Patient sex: M
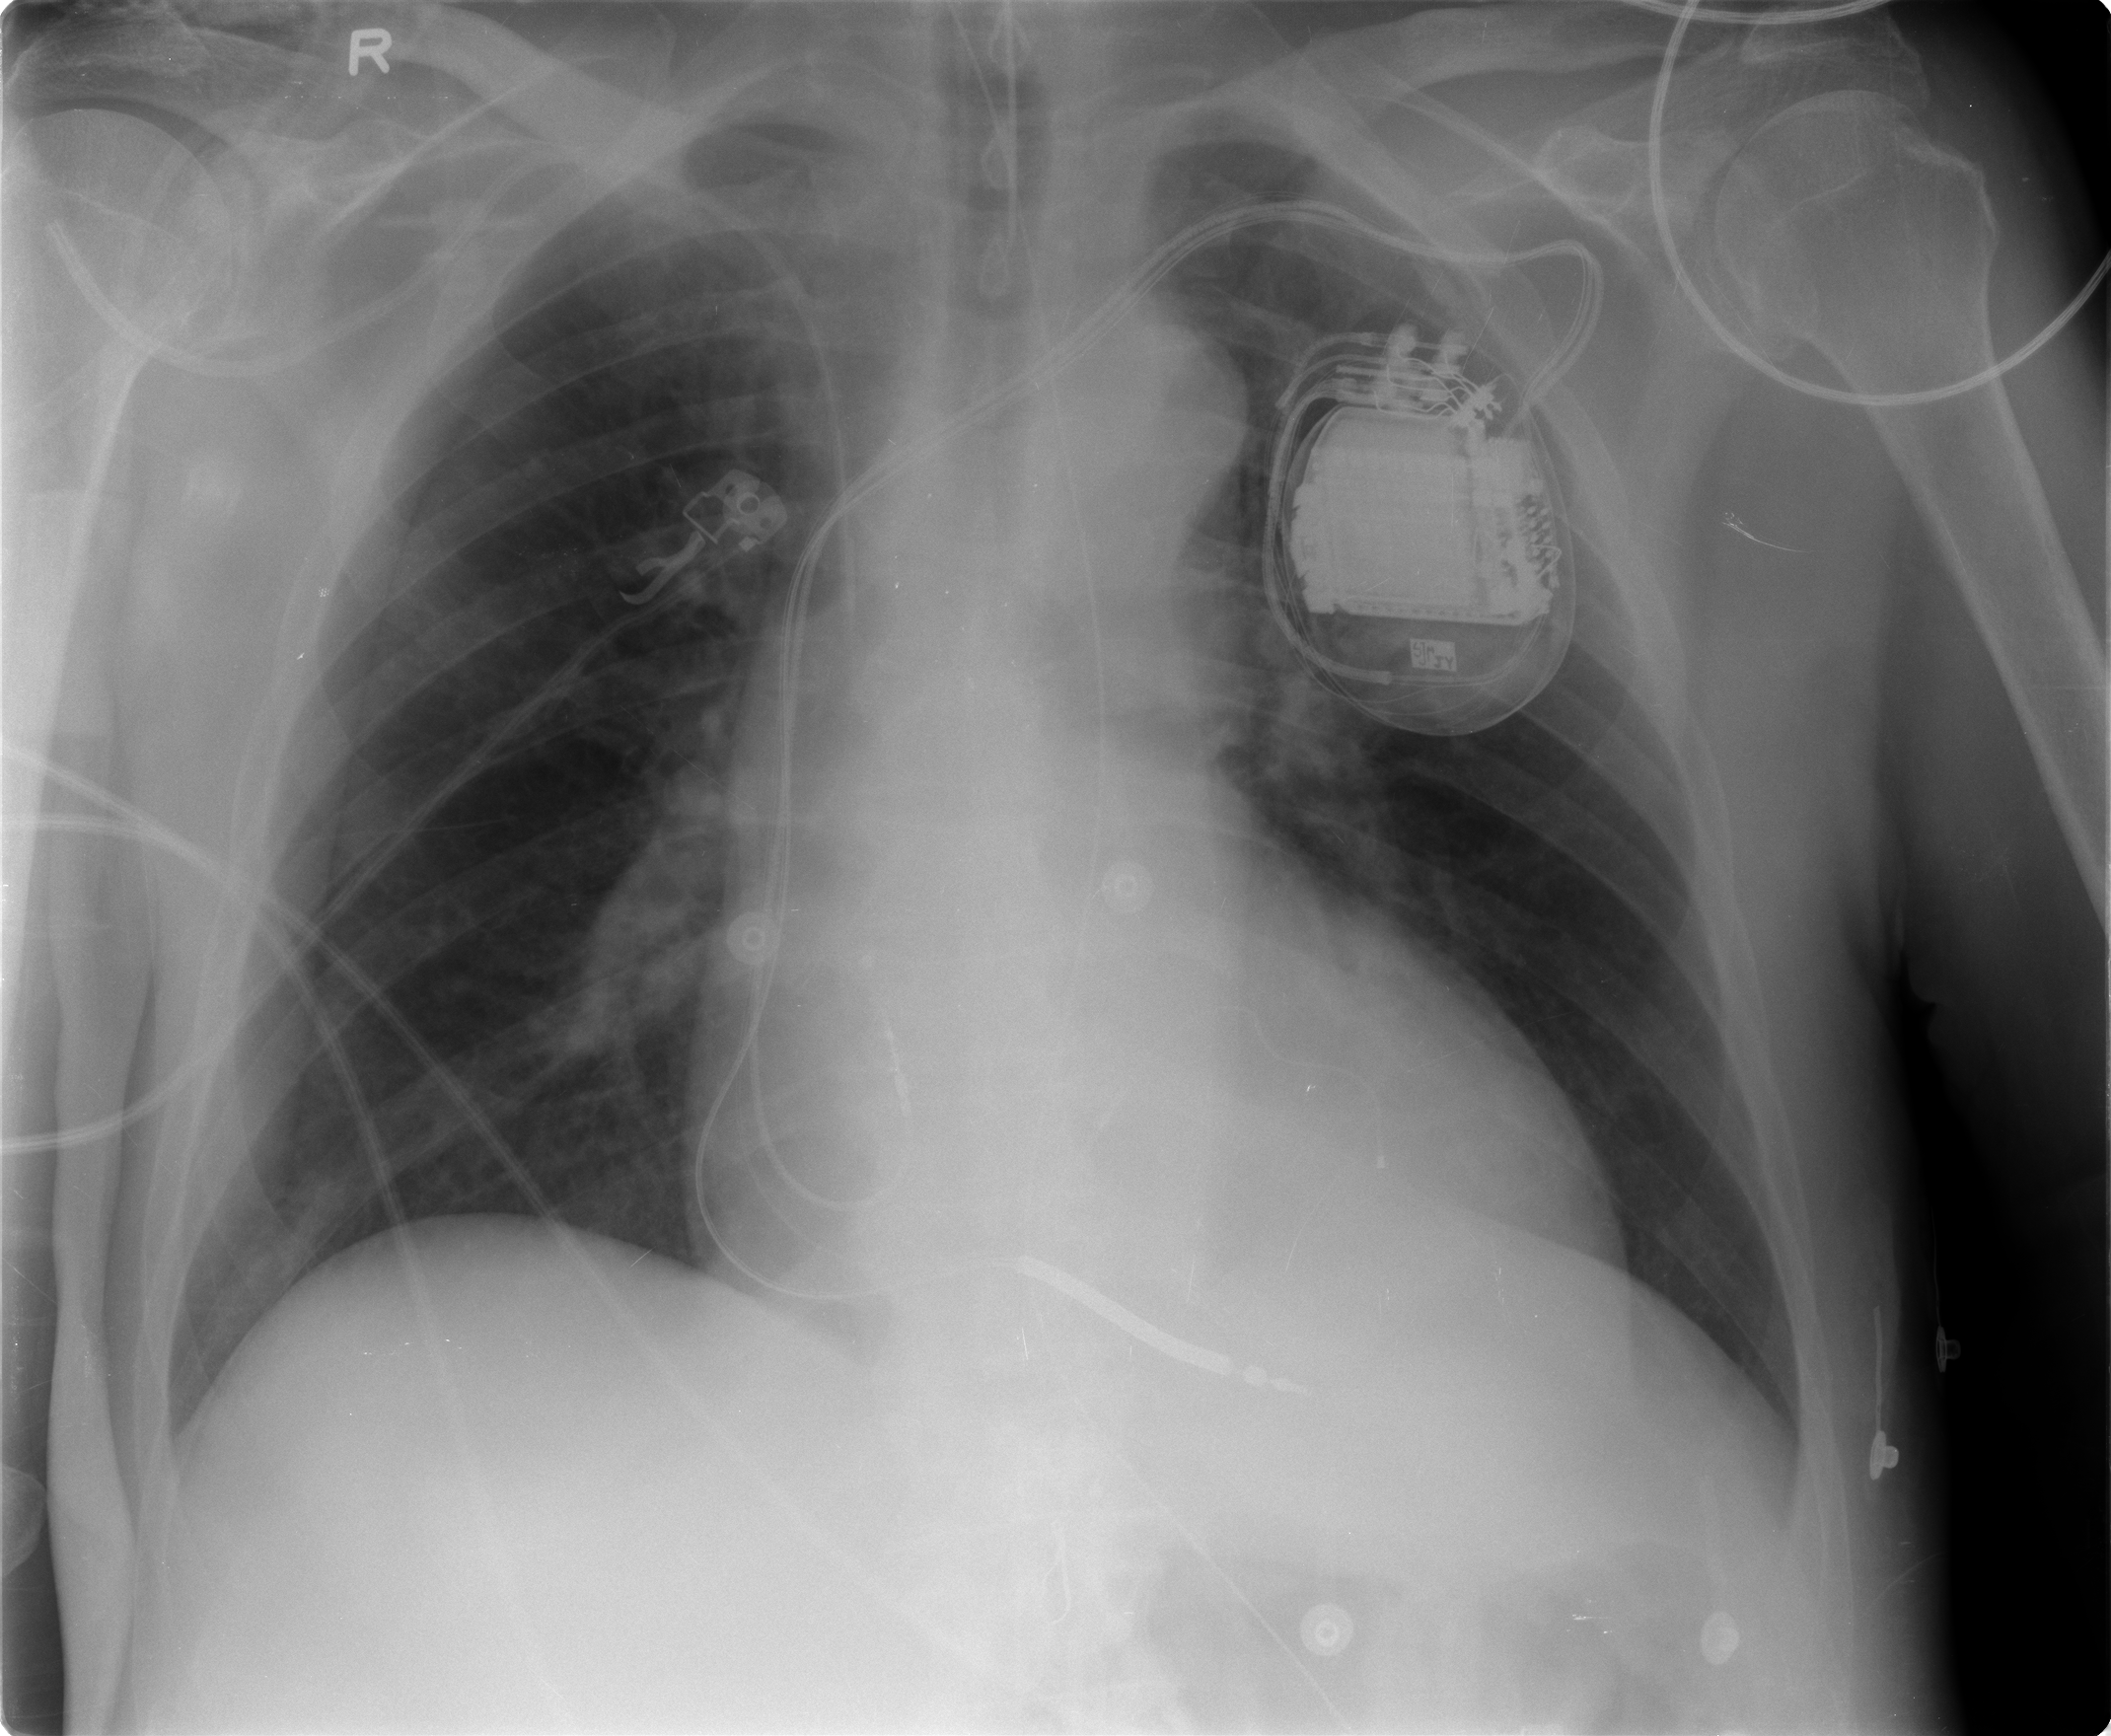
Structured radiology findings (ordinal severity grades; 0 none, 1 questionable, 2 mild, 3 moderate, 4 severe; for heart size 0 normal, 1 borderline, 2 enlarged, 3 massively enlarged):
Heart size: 3
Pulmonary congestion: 1
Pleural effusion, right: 0
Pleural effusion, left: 0
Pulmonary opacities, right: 0
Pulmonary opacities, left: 0
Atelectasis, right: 2
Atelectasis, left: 2